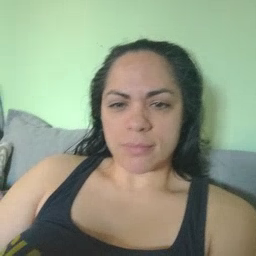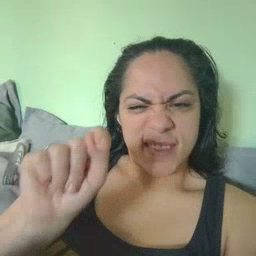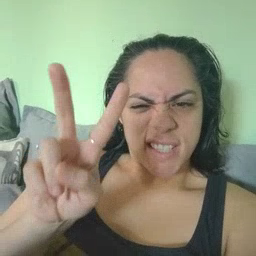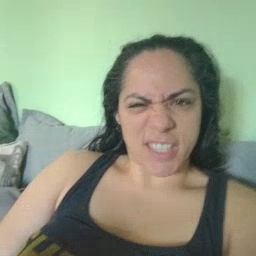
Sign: TV